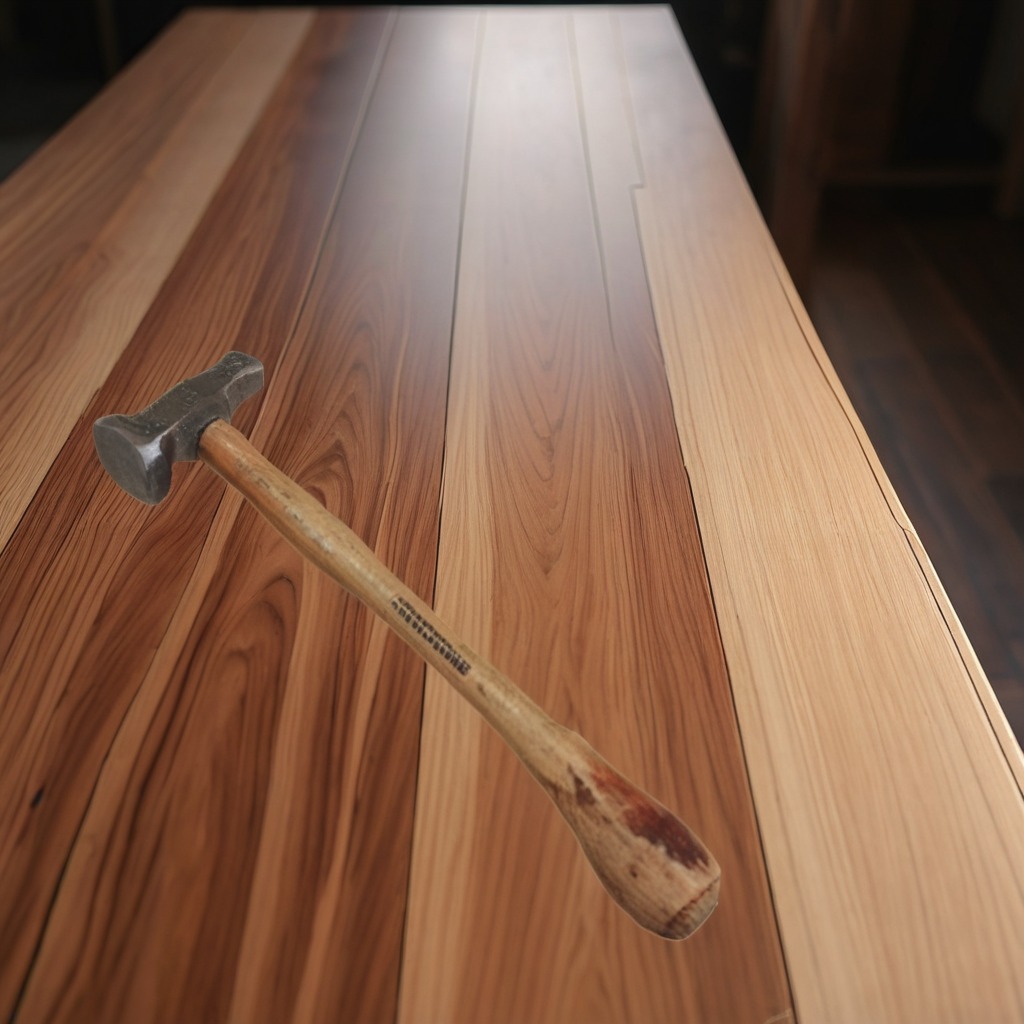
A hammer is lying on the wooden table.